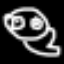
Label: frog